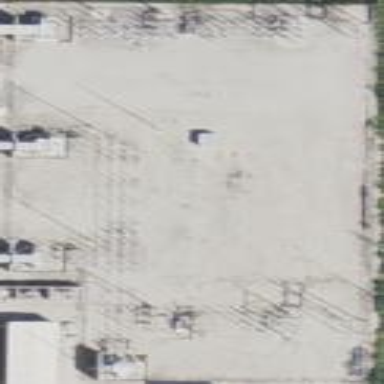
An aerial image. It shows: Power substation with transmission level designation. It is enclosed by fence.